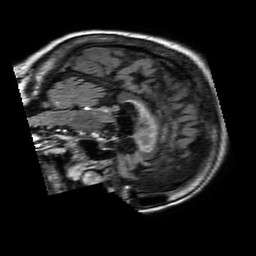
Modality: FLAIR
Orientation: sagittal
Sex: female
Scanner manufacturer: philips
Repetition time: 11 s
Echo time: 0.125 s